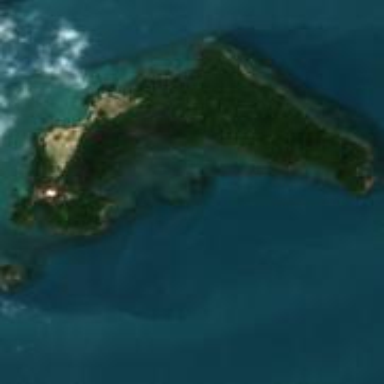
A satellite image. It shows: Island with natural coastline.